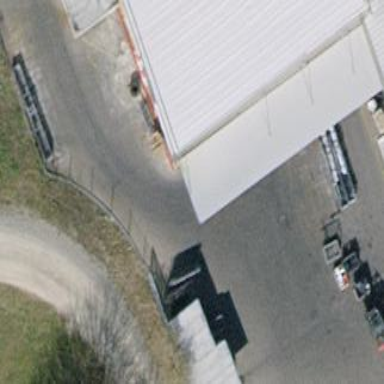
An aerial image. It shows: View of roof of building.